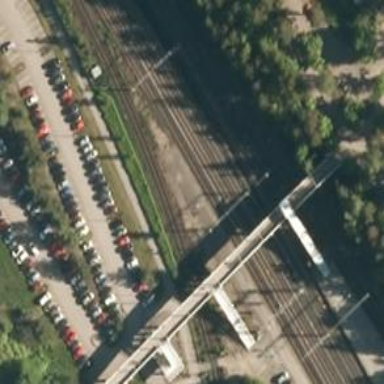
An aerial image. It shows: Railway signal.